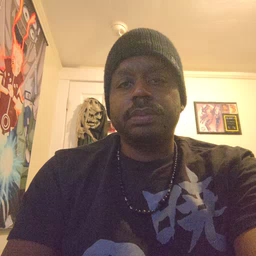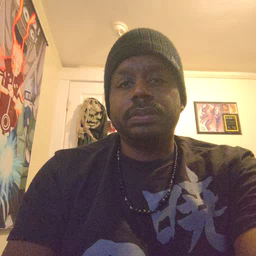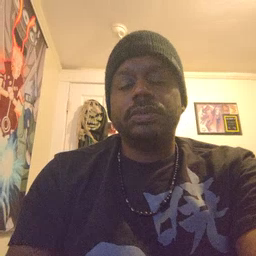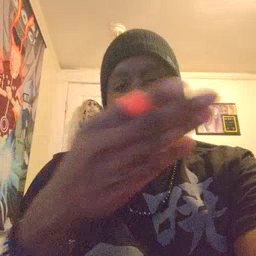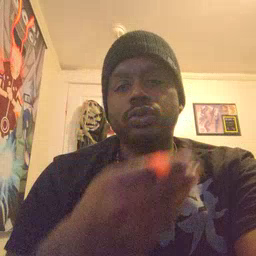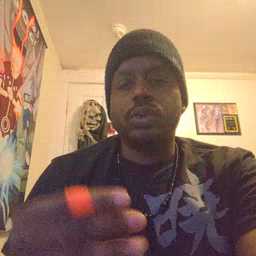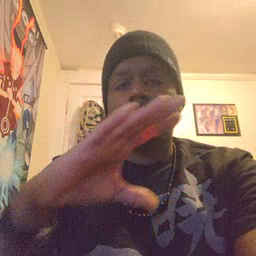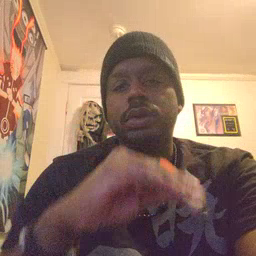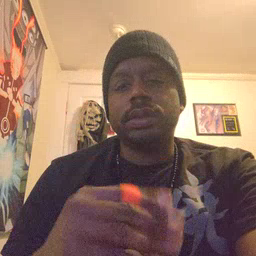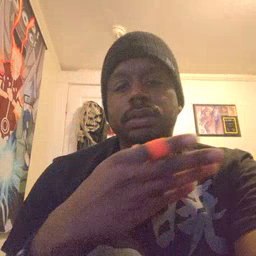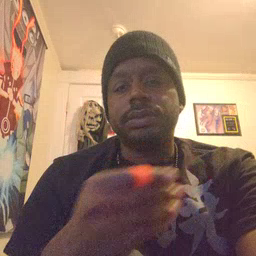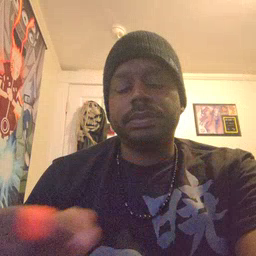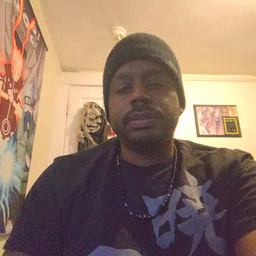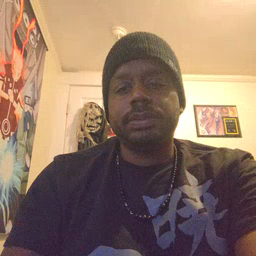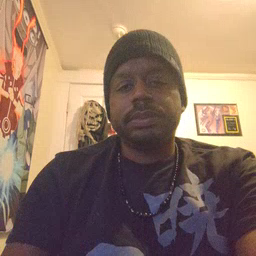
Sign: story